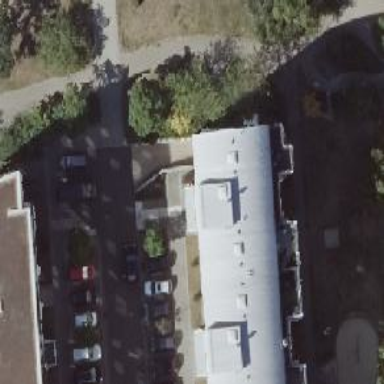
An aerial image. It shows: Parking entrance.